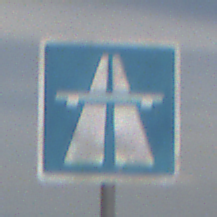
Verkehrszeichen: Autobahn
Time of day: Midday
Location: Outdoor (Nature)
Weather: PartlyCloudy
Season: NotSpecified
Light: Natural